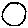
Label: circle